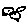
Label: bird